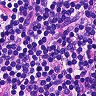
Metastatic tissue present: no